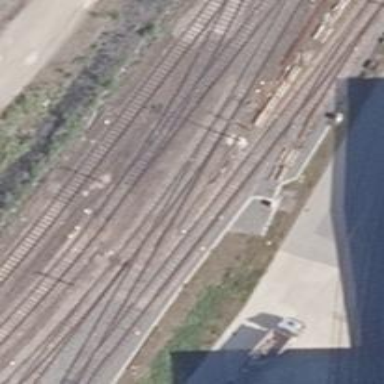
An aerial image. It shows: Railway switch.